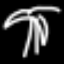
Label: palm tree